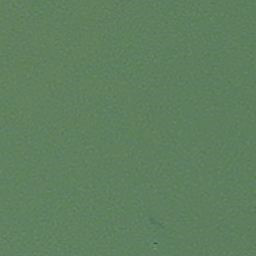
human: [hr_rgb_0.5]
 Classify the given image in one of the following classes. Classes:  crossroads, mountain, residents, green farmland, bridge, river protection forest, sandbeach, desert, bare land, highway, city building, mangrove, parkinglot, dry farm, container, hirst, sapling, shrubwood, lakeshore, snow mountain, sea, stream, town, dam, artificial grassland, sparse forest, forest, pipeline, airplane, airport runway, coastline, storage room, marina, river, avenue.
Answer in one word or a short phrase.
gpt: sea